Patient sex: M
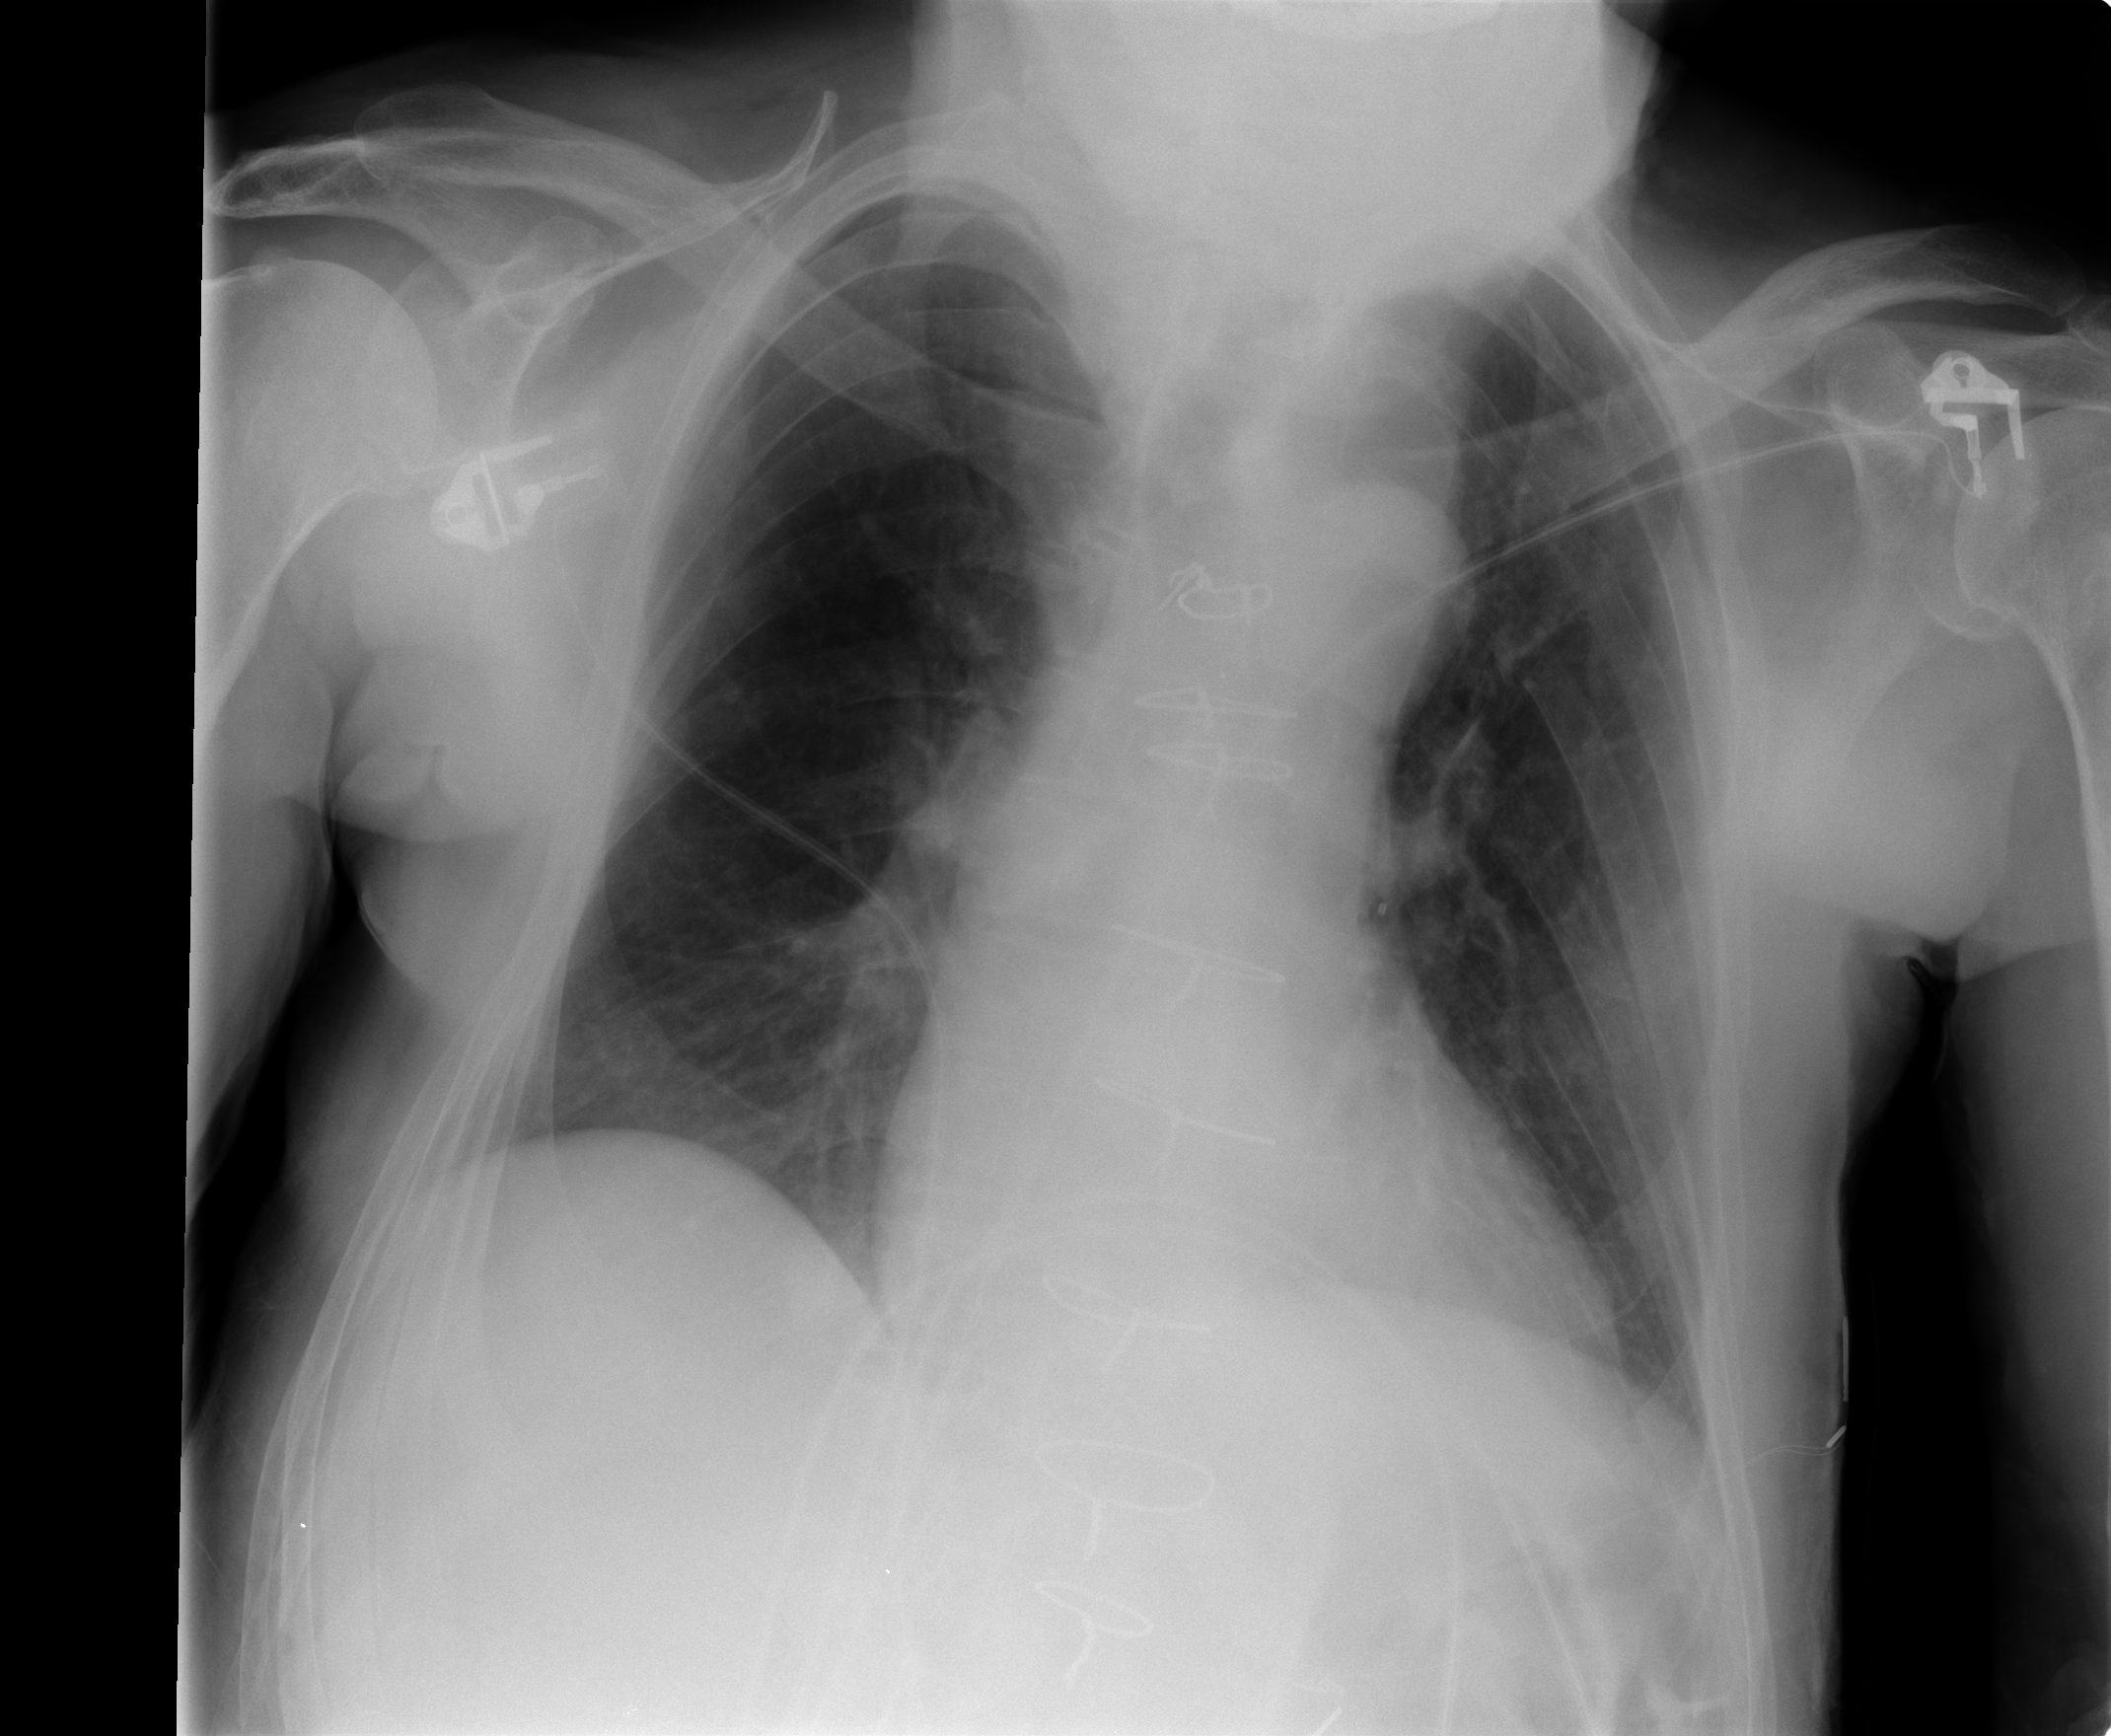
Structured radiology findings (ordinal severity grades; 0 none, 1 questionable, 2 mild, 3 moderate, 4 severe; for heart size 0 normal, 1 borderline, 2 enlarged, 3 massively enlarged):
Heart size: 0
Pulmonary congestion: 0
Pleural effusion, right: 0
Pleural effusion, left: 0
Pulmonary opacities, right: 0
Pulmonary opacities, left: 0
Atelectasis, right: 2
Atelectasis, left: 2